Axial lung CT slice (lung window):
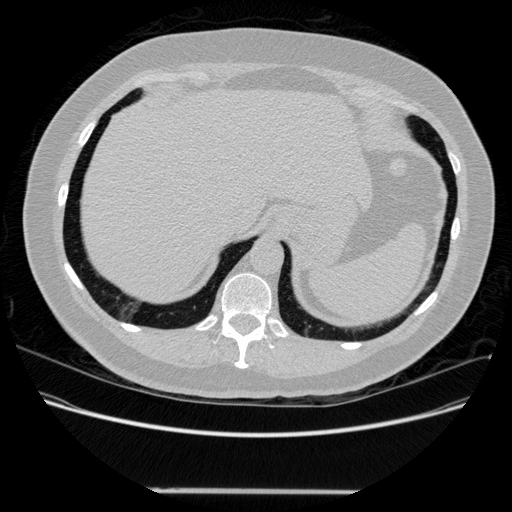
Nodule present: no